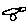
Label: bird